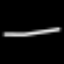
Label: line